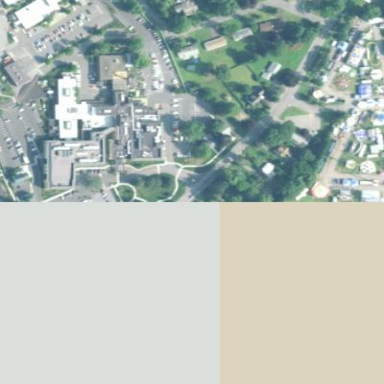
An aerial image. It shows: Hospital providing healthcare services.